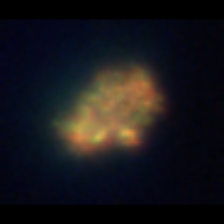
Taxon: Unknown_detritus
Group: Unknown